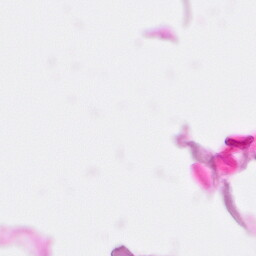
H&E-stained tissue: Pancreatic